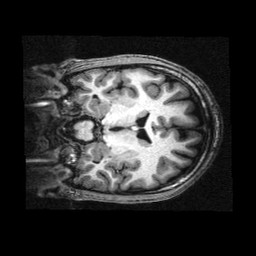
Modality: T1w
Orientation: coronal
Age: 19
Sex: male